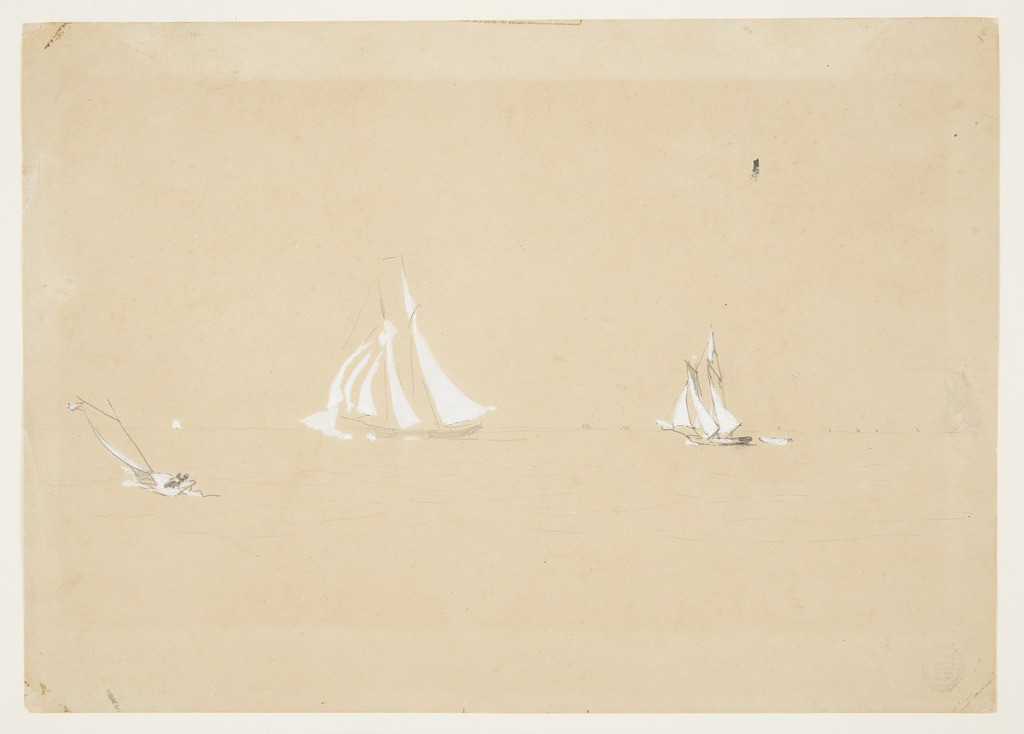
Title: Two Schooners
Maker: Winslow Homer, American, 1836–1910
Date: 1880
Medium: Graphite, brush and white gouache on neutral yellow paper
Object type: Drawing
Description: Horizontal view of two schooners, one with a broken spinnaker, and a yawl with other sailing craft visible on the horizon.